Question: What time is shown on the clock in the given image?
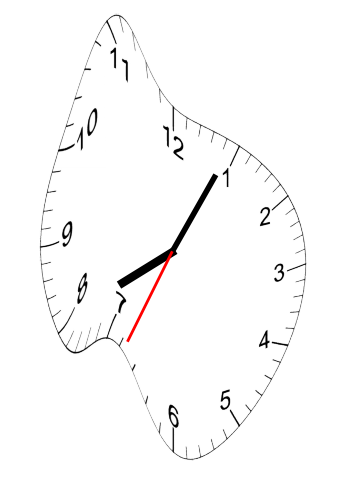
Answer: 08:04:34